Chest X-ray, AP view. Patient: 87 years old, sex M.
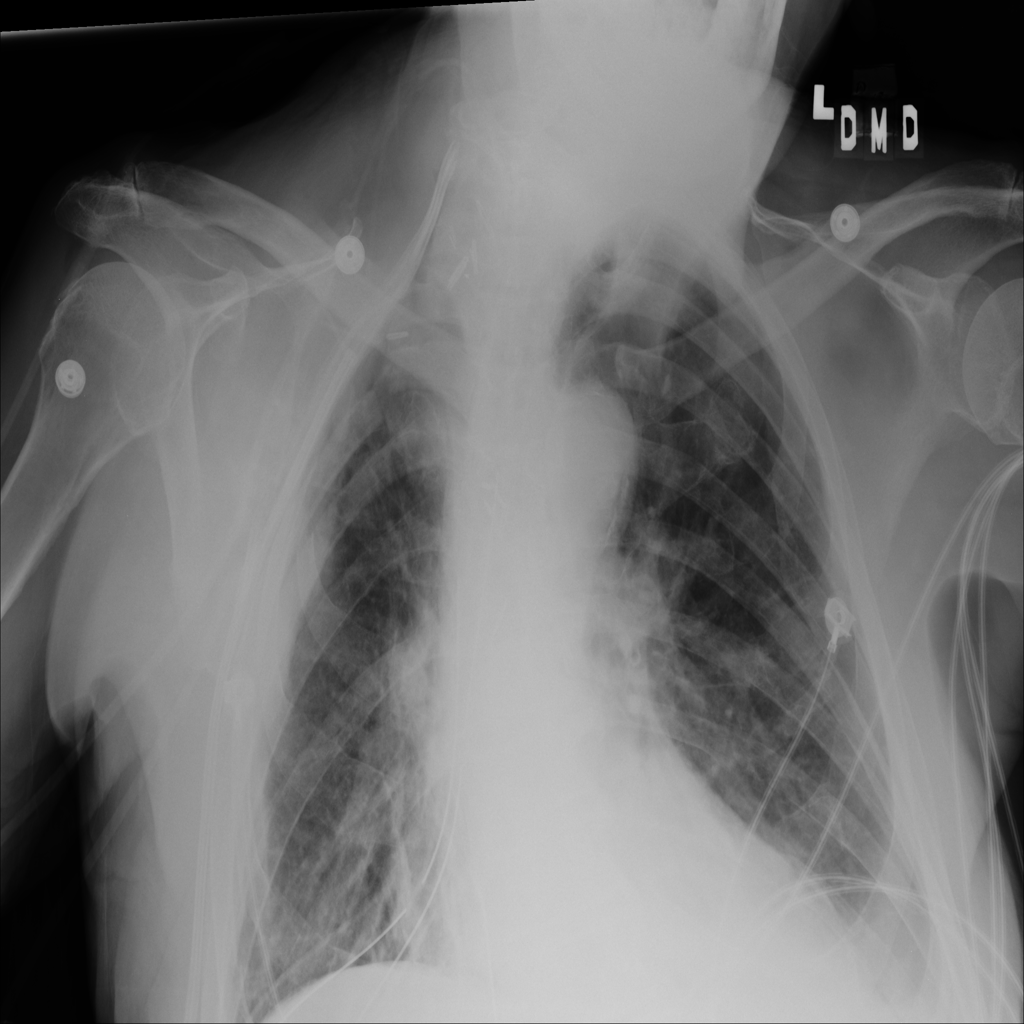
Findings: Atelectasis, Effusion, Mass